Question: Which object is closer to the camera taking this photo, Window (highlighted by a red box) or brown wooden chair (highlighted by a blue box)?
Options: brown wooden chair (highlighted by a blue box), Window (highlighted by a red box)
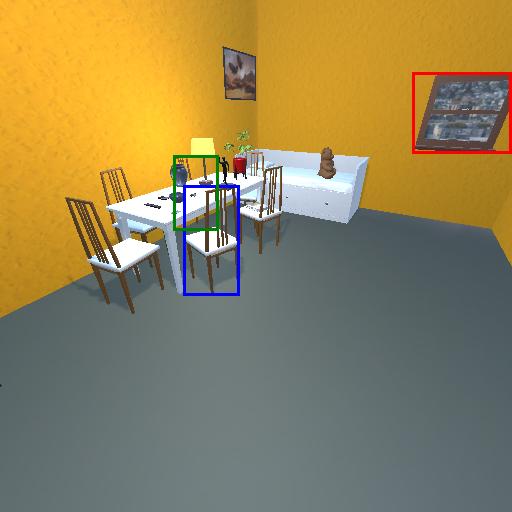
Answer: brown wooden chair (highlighted by a blue box)